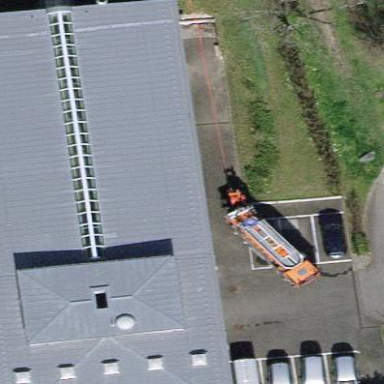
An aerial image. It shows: College building.